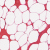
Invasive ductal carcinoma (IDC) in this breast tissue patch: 0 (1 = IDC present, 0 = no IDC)